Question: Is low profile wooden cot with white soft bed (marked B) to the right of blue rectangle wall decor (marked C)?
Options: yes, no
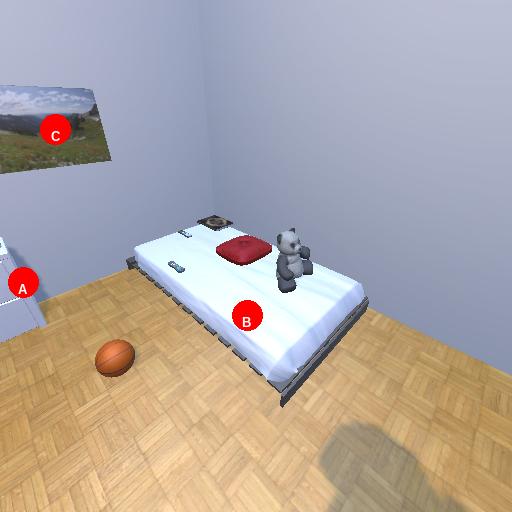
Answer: yes